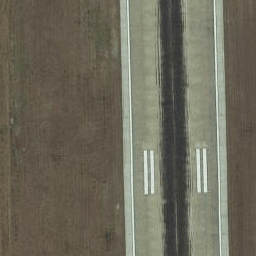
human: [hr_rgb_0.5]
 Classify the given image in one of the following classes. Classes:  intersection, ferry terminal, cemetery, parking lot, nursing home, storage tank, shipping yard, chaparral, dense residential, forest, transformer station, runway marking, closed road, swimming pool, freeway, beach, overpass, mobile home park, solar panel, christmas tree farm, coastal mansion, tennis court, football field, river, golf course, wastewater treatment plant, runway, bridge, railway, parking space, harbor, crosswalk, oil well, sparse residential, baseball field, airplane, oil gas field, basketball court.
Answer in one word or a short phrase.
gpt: runway